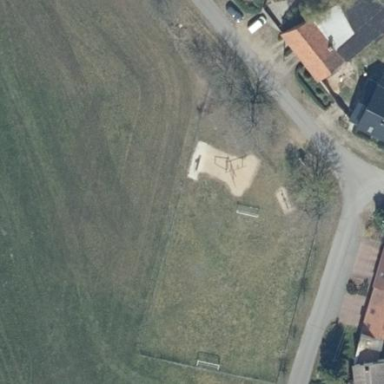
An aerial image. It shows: Playground area for leisure activities on the land.